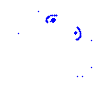
Particle: electron